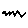
Label: zigzag